Aerial crown-view tile of a tropical tree (Barro Colorado Island, Panama), acquired 20250715:
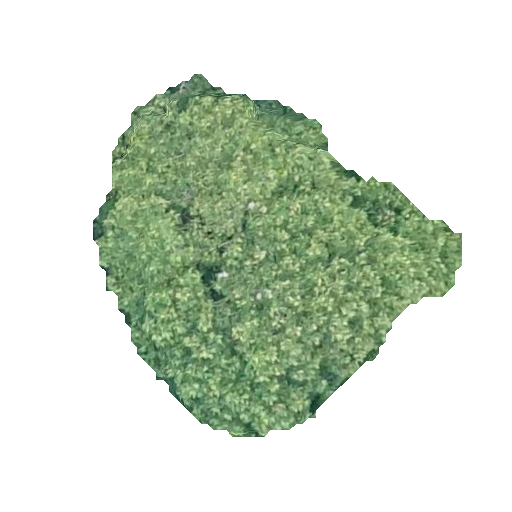
Species: Dipteryx oleifera
GBIF accepted scientific name: Dipteryx oleifera
Crown area: 123.951 m²